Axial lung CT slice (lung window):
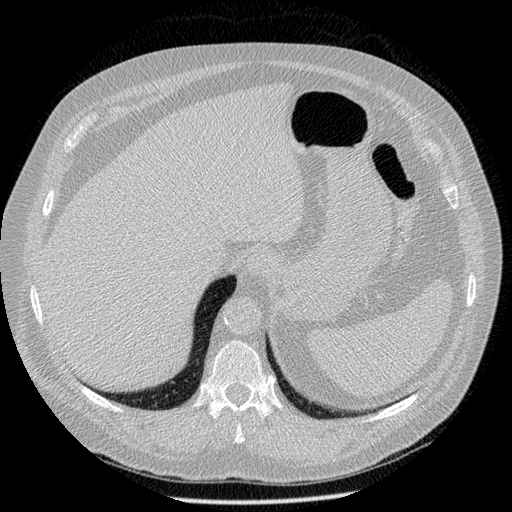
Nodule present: no